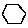
Label: hexagon